【题型】证明题　【知识点】立体几何　【难度】medium
如图，在等腰直角$\triangle ABC$中，$\angle C=90^\circ$，$AB=6$，$D$为$AB$的中点，$E$、$F$分别为$AB$、$AC$边上一点，满足$AE=1$，$EF \parallel DC$. 将$\triangle AEF$、$\triangle BDC$分别沿着$EF$、$DC$翻折成$\triangle GEF$、$\triangle HDC$，满足$G$，$H$在平面$CDEF$的同侧，且$GE \parallel HD$.

\noindent (1)证明：$C$，$F$，$G$，$H$共面；

\noindent (2)设几何体$DCHEFG$的体积为$V$，求$V$的最大值；

\noindent (3)当$V$取最大值时，求二面角$F-CH-D$的余弦值.
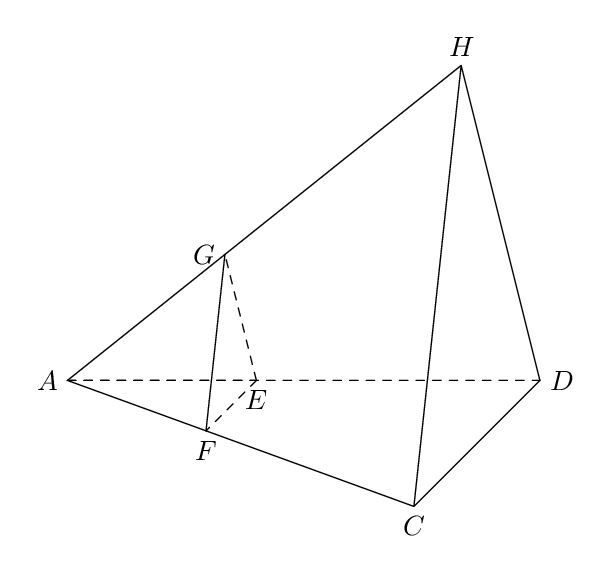
【解答】
\noindent 【答案】(1)证明见解析；

\noindent (2)$\dfrac{13}{3}$；

\noindent (3)$\dfrac{\sqrt{3}}{3}$.

\vspace{5pt}
\noindent 【分析】(1)根据三角形相似即可得$A,G,H$共线，进而可求证；或者利用相似得$A$与$A'$重合求解，均可证明$C,F,G,H$共面.

\noindent (2)根据题意可得几何体$DCHEFG$为三棱台，即可根据体积公式求解.

\noindent (3)根据体积最大可得$\angle ADH=\angle HDC=\angle ADC=90^\circ$，进而根据二面角的定义可知$\angle AOD$是二面角$F-CH-D$的平面角，即可利用余弦定理求解.

\vspace{5pt}
\noindent 【详解】(1)

延长$DE$，$CF$相交于点$A$，连接$AG$、$AH$.

\noindent 由题意$AD=HD=3$，$AE=GE=1$，所以$AE=\dfrac{1}{3}AD$，$GE=\dfrac{1}{3}HD$.

\noindent 因为$GE \parallel HD$，所以$\angle AEG=\angle ADH$，且在同一平面内.

\noindent 所以$\triangle AEG \sim \triangle ADH$. 所以$\angle GAE=\angle HAD$，故$A$、$G$、$H$共线. 即直线$AC \cap AH=A$，所以$C$、$F$、$G$、$H$共面.

\noindent （法二）延长$DE$，$CF$相交于点$A$.

\noindent 因为$EF \parallel DC$，所以$\triangle AEF \sim \triangle ADC$，且$\dfrac{AE}{AD}=\dfrac{EF}{DC}=\dfrac{1}{3}$.

\noindent 延长$DE$，$HG$相交于点$A'$.

\noindent 因为$GE \parallel HD$，所以$\triangle A'GE \sim \triangle A'HD$.

\noindent 因为$GE=AE=1$，$HD=BD=3$，所以$\dfrac{A'E}{A'D}=\dfrac{GE}{HD}=\dfrac{1}{3}$，故$A$与$A'$重合.

\noindent 即直线$AC \cap AH=A$，所以$C$、$F$、$G$、$H$共面.

\vspace{5pt}
\noindent (2) 因为$EF \parallel DC$，$DC \subset$平面$HDC$，$EF \not\subset$平面$HDC$，故$EF \parallel$平面$HDC$.

\noindent 同理，$GE \parallel$平面$HDC$.

\noindent 又$EF \cap GE=E$，所以平面$GEF \parallel$平面$HDC$.

\noindent 由(1)知$C$、$F$、$G$、$H$共面，所以$GF \parallel HC$，几何体$DCHEFG$为三棱台.

\noindent 由$CD \perp DE$，$CD \perp HD$，$DE, HD \subset$平面$DEGH$，$DE \cap HD=D$，

\noindent 所以$CD \perp$平面$DEGH$，从而平面$CDH \perp$平面$DEGH$. 过$E$作$EI \perp HD$，垂足为$I$，

\noindent 则$EI \subset$平面$DEGH$，故$EI \perp$平面$CDH$.

\noindent 易知$S_{\triangle GEF}=S'=\dfrac{1}{2}\cdot EF^2=\dfrac{1}{2}$，$S_{\triangle HDC}=S=\dfrac{1}{2}\cdot CD^2=\dfrac{9}{2}$.

\noindent 则
\[
V=\dfrac{1}{3}\cdot h\left(S'+\sqrt{SS'}+S\right)=\dfrac{13}{6}\cdot EI=\dfrac{13}{6}\cdot DE \cdot \sin\angle EDI=\dfrac{13}{3}\sin\angle EDI \leq \dfrac{13}{3}.
\]

\noindent 当且仅当$\sin\angle EDI=1$，即$\angle EDI=\dfrac{\pi}{2}$取到等号，

\noindent 故体积的最大值为$\dfrac{13}{3}$.

\vspace{5pt}
\noindent (3) 由(2)知，当$V$取最大值时，$\angle ADH=\angle HDC=\angle ADC=90^\circ$.

\noindent 因为$AD=CD=HD=3$，所以$AC=AH=CH=3\sqrt{2}$.

\noindent 取$CH$的中点$O$，连接$AO$，$DO$，则$AO \perp CH$，$DO \perp CH$.

\noindent 所以$\angle AOD$是二面角$F-CH-D$的平面角.

\noindent 在三角形$AOD$中，由余弦定理得
\[
\cos\angle AOD=\dfrac{AO^2+DO^2-AD^2}{2\cdot AO \cdot DO}=\dfrac{\left(\dfrac{3\sqrt{6}}{2}\right)^2+\left(\dfrac{3\sqrt{2}}{2}\right)^2-3^2}{2\times \dfrac{3\sqrt{6}}{2} \times \dfrac{3\sqrt{2}}{2}}=\dfrac{\sqrt{3}}{3}.
\]

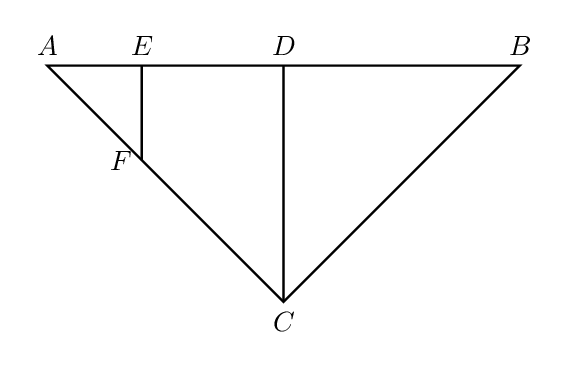
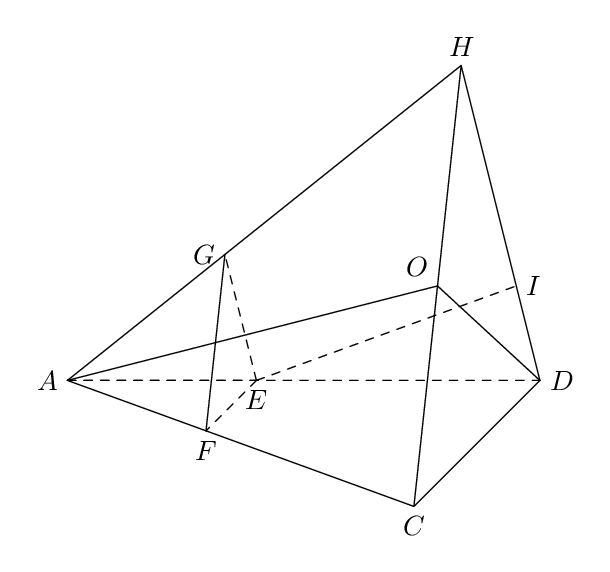